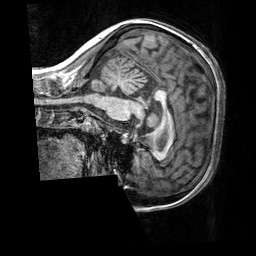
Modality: T1w
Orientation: sagittal
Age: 21
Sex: female
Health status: healthy
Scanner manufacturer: siemens
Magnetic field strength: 3 T
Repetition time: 2.3 s
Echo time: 0.00303 s